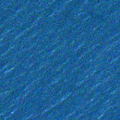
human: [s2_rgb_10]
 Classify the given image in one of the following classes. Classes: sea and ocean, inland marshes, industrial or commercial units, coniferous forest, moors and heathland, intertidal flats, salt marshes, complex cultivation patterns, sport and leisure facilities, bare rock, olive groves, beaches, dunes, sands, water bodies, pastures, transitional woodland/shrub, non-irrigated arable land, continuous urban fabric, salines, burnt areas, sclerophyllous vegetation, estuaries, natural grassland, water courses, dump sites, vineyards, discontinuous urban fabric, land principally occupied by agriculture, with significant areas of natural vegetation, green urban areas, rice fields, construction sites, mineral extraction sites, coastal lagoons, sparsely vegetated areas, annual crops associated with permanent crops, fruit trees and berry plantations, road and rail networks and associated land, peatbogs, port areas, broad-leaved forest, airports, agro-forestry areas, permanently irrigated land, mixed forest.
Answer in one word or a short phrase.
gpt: sea and ocean